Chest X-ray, PA view. Patient: 54 years old, sex M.
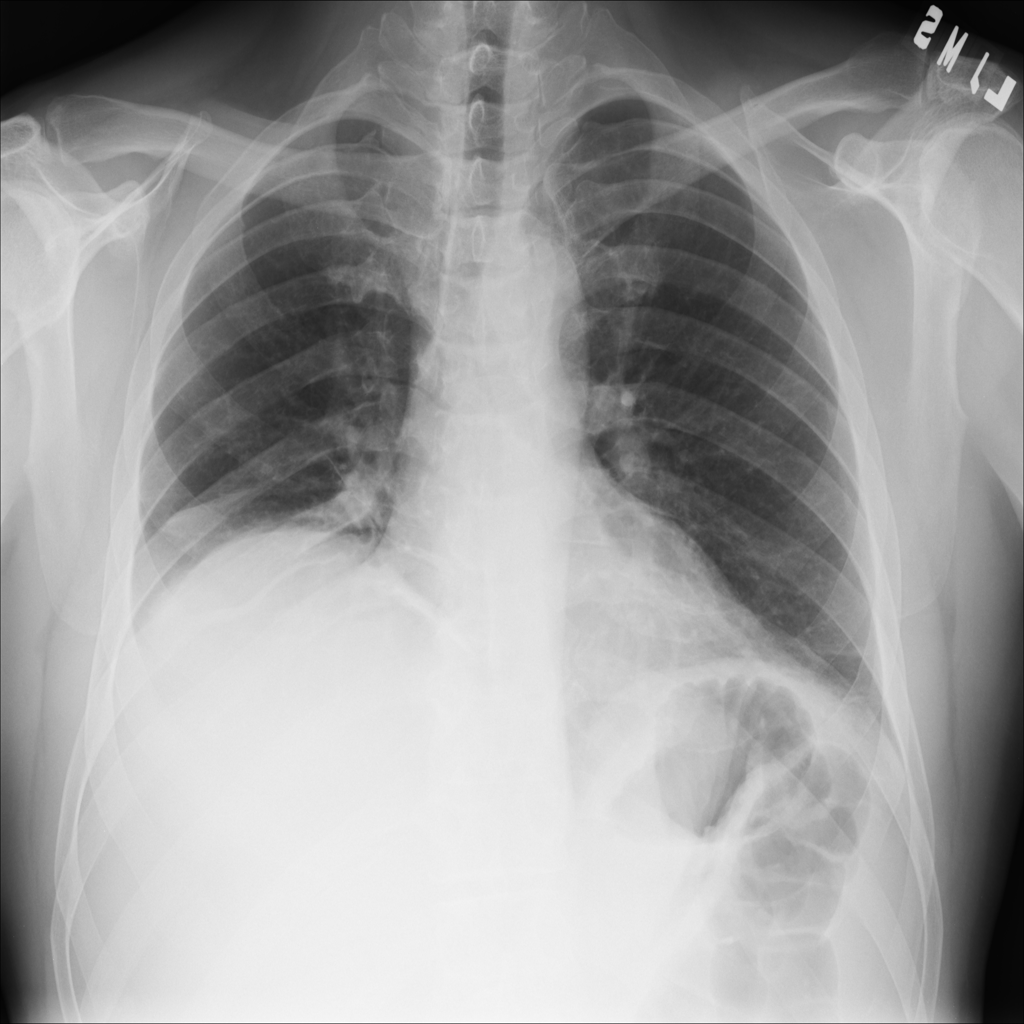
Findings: Atelectasis